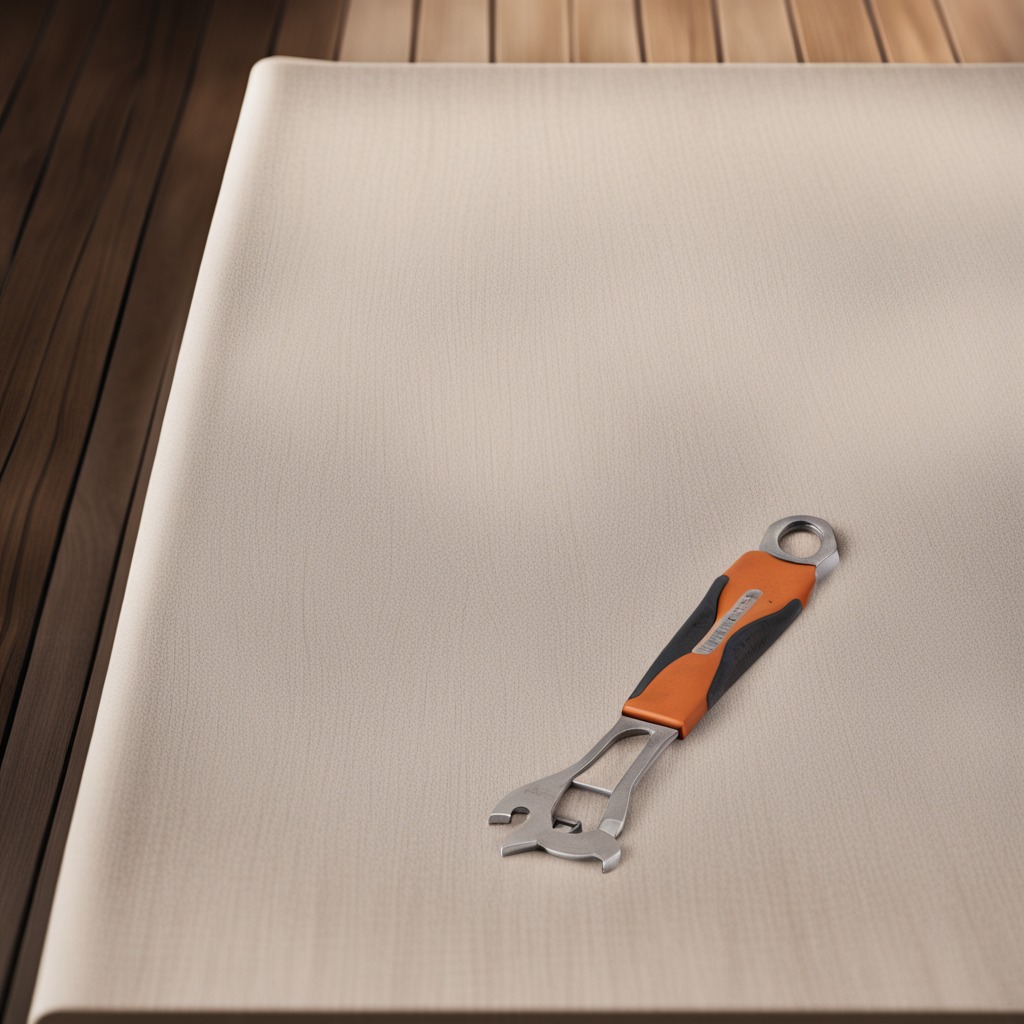
An wrench lying on the wooden table in the outdoor workshop